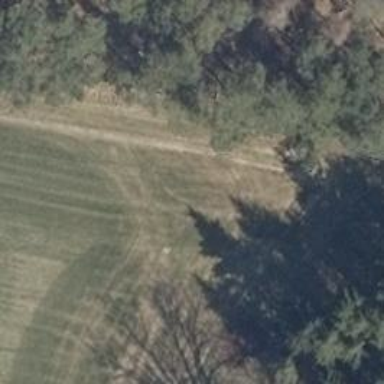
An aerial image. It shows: Hunting stand.